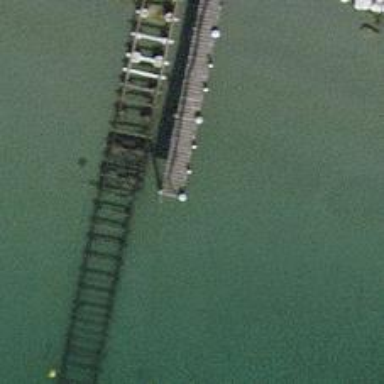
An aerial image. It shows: Man-made pier.